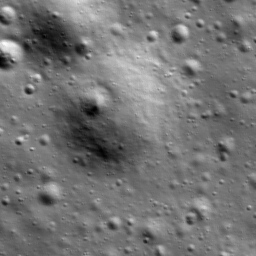
Host type: hard_negative
Lunar coordinates: latitude 65.165, longitude -152.243